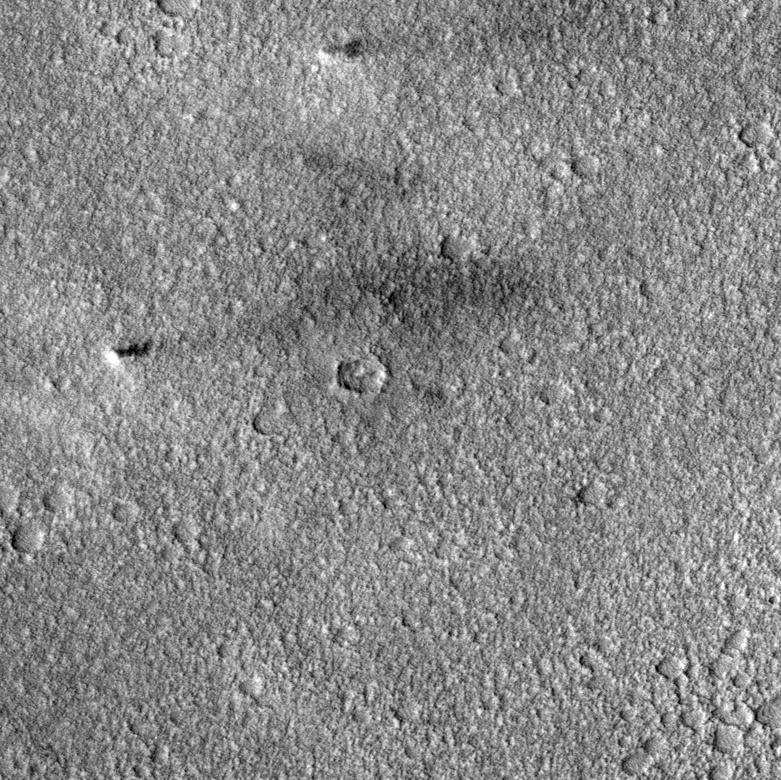
Label: dustdevil, dustdevil